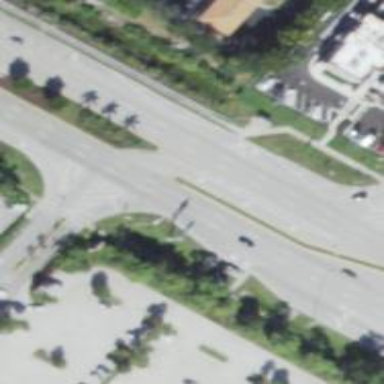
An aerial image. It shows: Primary_link highway with separate sidewalks and asphalt surface.